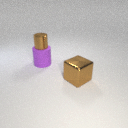
large purple rubber cylinder below small brown metal cylinder